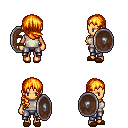
a pixel art fantasy rpg character, female body template, human, tanned skin, white sleeveless shirt, metal pants, light blonde right-swept hairstyle, brown slippers, shield, four views (front, back, left, right), 2x2 character sprite sheet, small pixel art, hard edges, no anti-aliasing